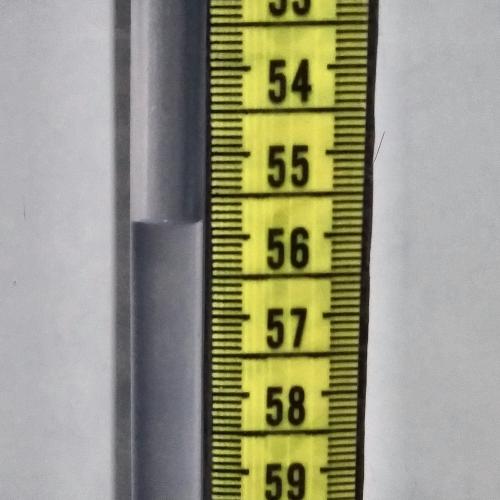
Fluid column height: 55.8 cm